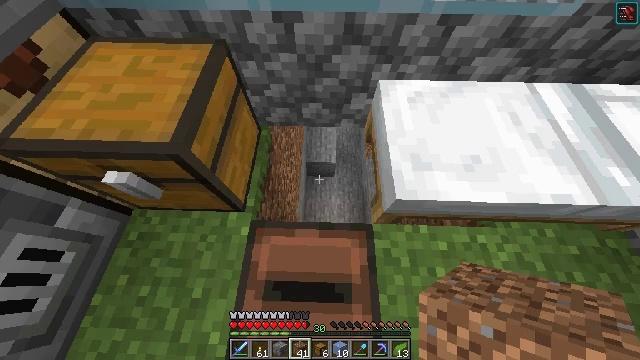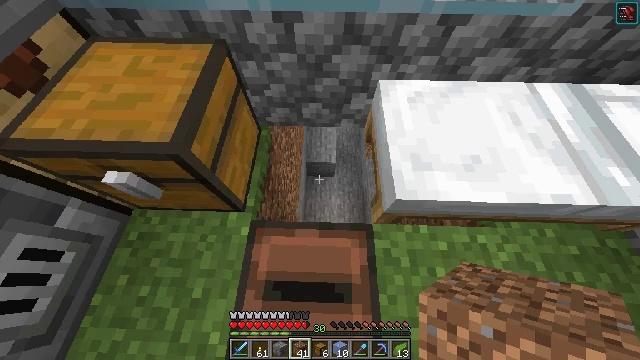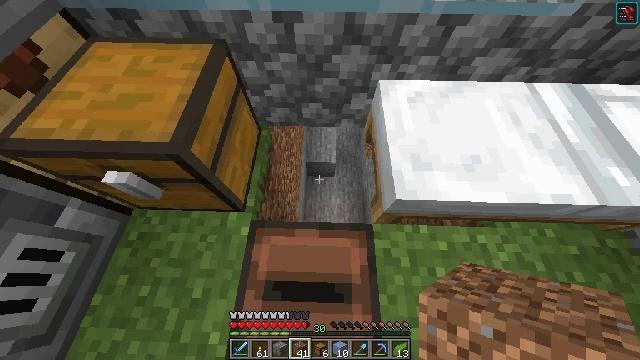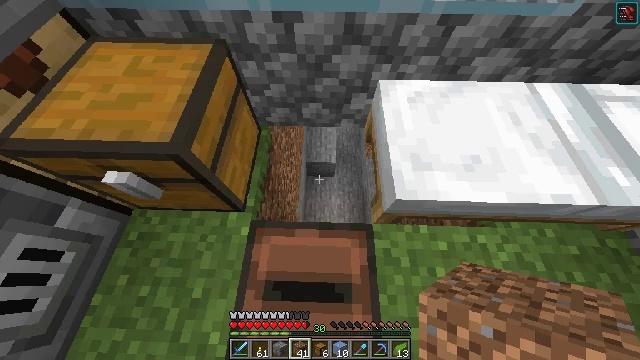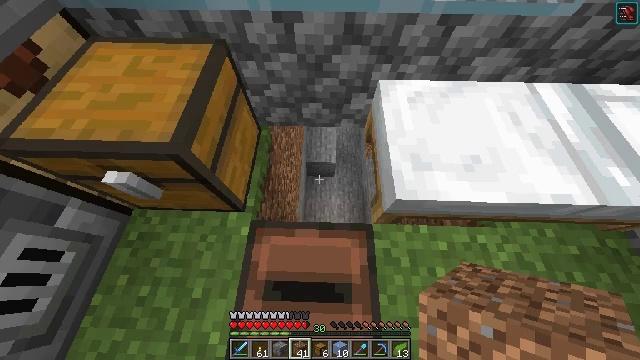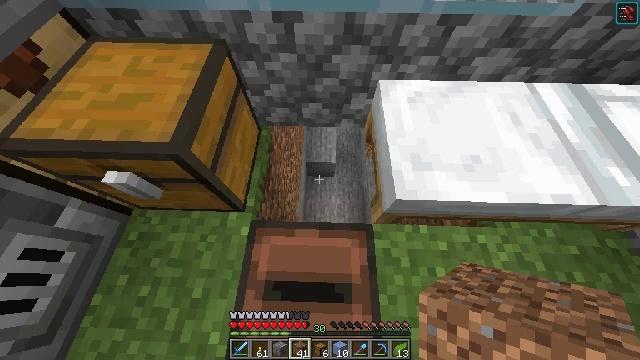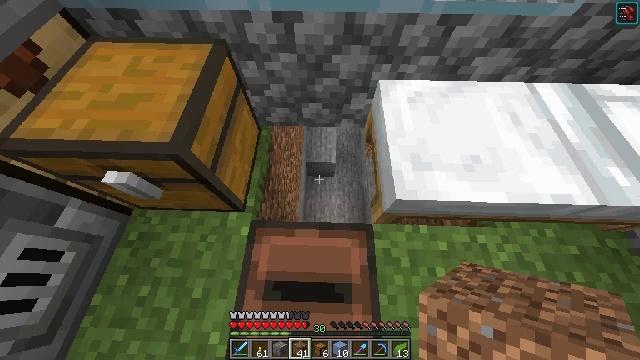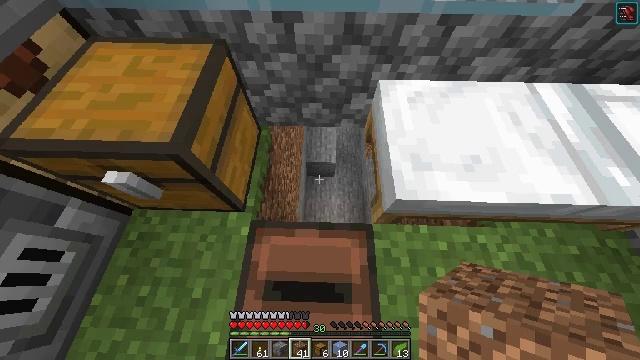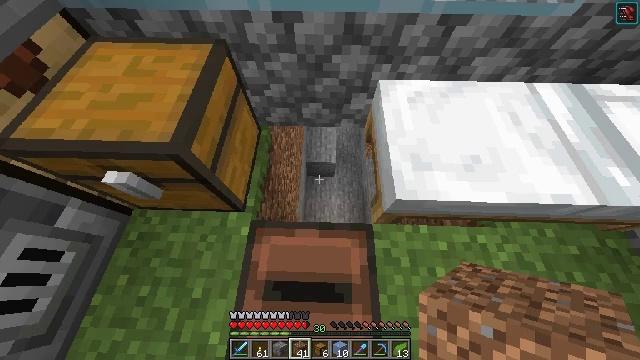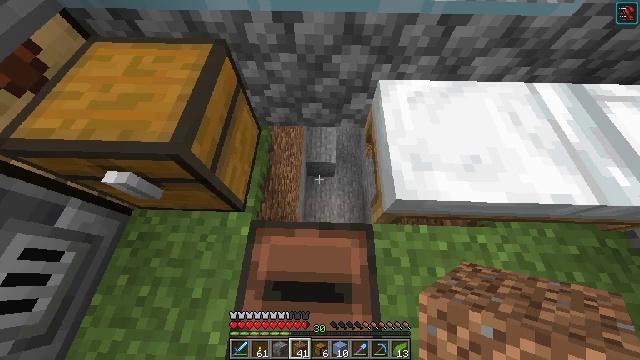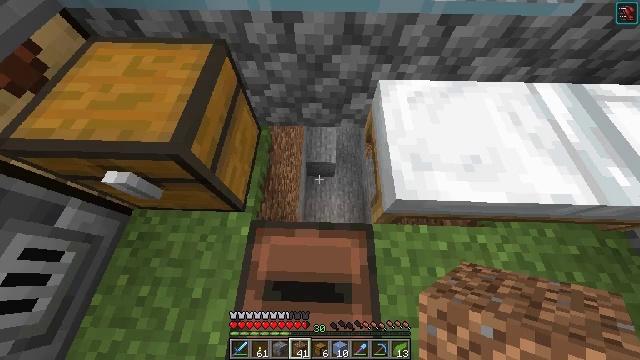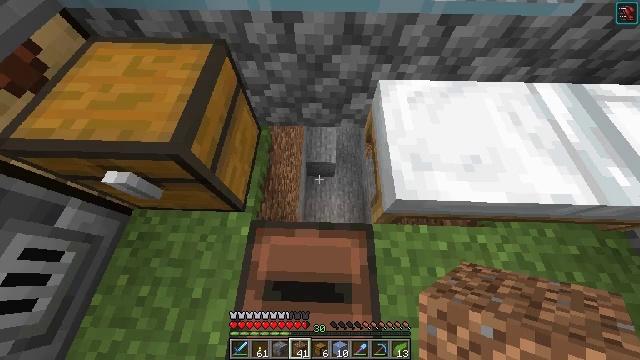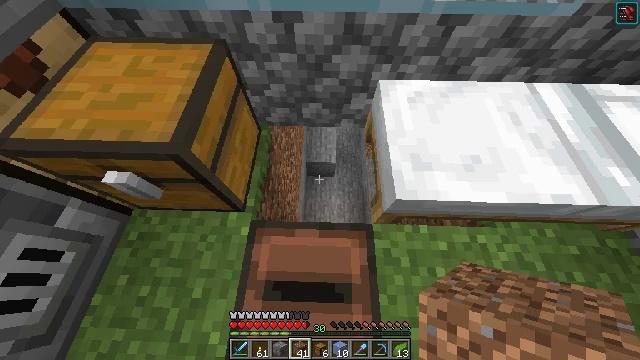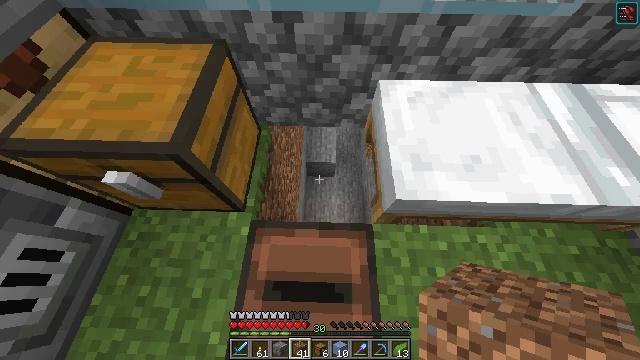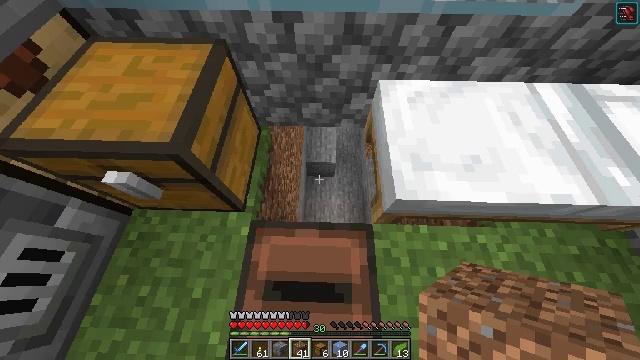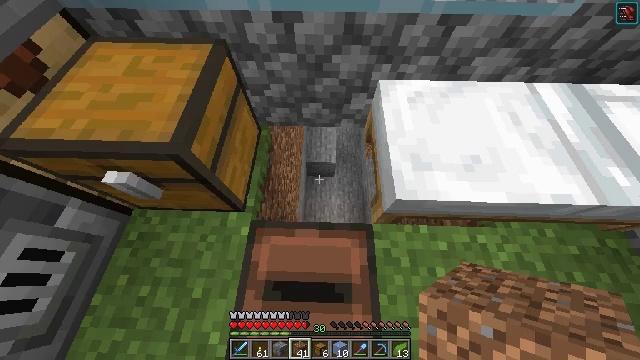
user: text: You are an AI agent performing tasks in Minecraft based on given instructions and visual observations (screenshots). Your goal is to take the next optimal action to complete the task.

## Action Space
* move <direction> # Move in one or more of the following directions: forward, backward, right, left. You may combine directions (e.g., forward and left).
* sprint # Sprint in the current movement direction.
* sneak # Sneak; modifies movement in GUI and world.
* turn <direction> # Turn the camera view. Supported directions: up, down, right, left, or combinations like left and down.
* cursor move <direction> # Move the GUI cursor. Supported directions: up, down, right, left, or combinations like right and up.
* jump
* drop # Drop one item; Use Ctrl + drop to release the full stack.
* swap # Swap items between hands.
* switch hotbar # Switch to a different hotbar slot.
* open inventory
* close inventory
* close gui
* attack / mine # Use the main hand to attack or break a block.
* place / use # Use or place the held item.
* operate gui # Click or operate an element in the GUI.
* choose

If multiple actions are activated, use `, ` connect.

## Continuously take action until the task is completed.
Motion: motion action
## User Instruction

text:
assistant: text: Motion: no_op
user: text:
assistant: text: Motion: no_op
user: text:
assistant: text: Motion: no_op
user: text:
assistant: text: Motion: no_op
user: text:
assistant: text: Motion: no_op
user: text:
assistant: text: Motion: no_op
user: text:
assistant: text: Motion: no_op
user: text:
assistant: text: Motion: no_op
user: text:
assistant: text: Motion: no_op
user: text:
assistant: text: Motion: no_op
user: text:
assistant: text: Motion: no_op
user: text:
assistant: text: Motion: no_op
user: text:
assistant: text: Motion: no_op
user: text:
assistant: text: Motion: no_op
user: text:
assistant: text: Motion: no_op
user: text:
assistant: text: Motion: no_op
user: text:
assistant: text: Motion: no_op
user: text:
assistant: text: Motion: no_op
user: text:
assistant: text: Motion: no_op
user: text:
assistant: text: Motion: no_op
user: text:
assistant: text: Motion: no_op
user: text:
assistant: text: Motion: no_op
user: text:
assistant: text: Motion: no_op
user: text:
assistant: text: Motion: no_op
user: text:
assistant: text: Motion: no_op
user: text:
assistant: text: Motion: no_op
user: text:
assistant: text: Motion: no_op
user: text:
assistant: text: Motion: no_op
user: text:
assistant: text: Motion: no_op
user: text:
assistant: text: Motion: no_op